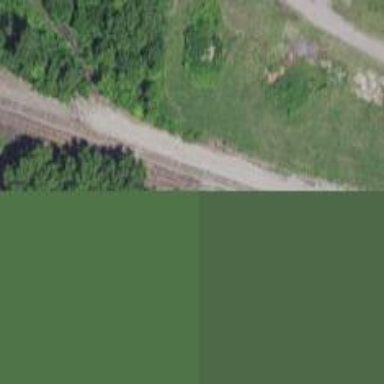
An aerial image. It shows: Railway siding for service.